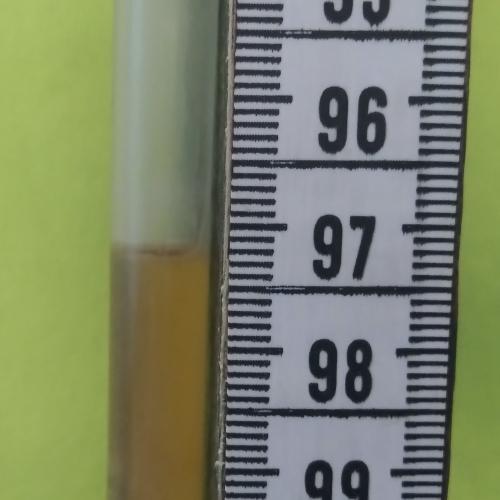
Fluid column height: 97.2 cm